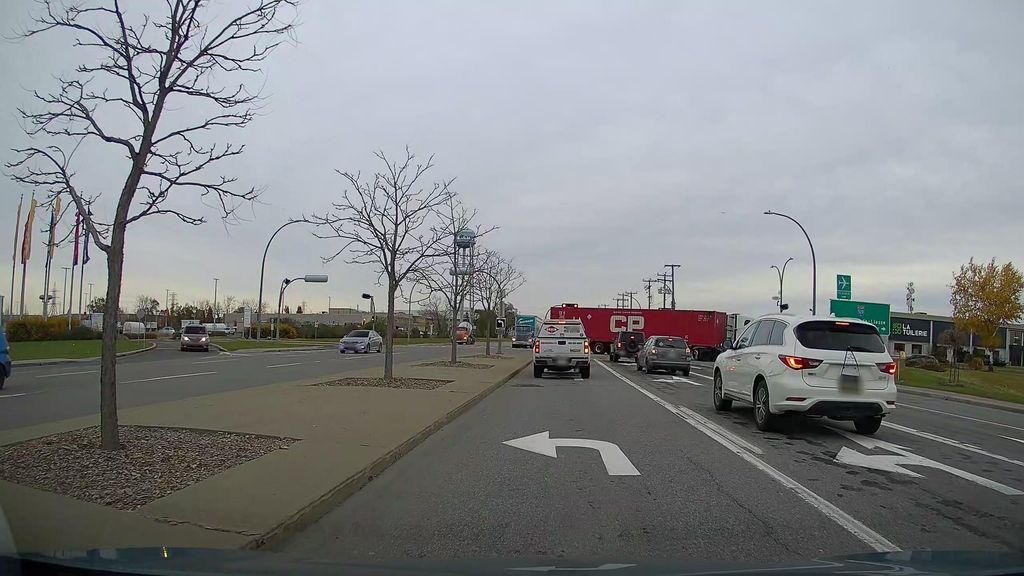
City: montreal